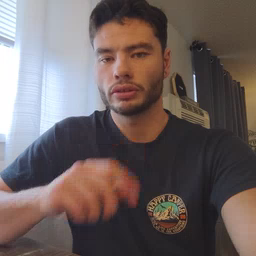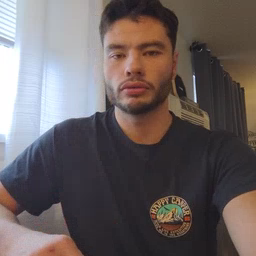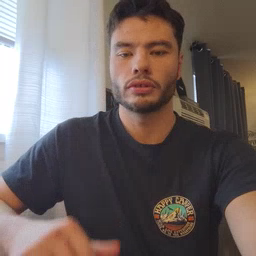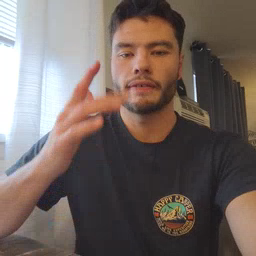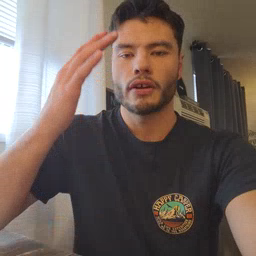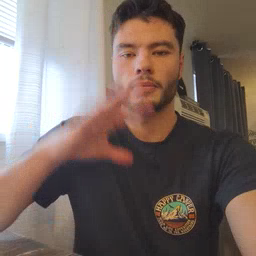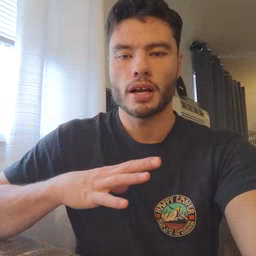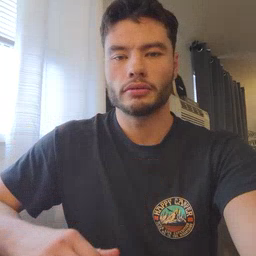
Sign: fireman